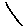
Label: line